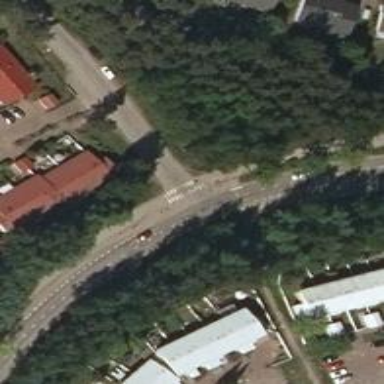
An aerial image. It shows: Uncontrolled road crossing.